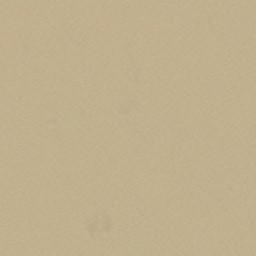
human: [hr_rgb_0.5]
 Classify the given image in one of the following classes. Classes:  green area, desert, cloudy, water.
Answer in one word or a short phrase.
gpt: desert